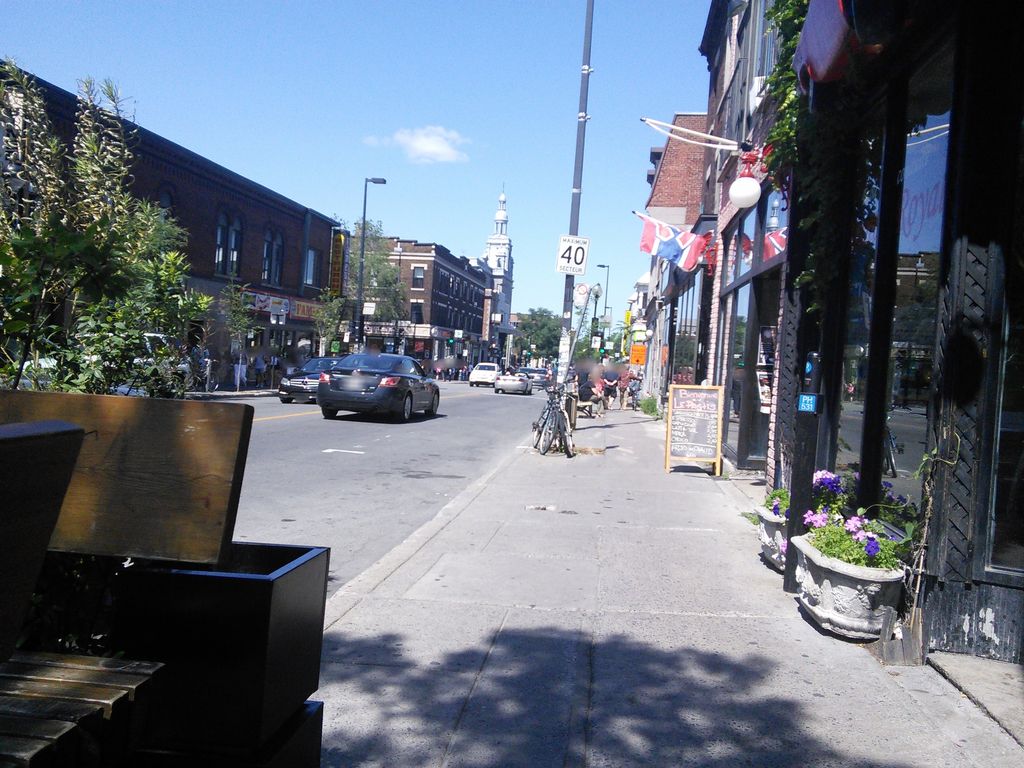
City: montreal